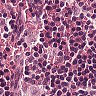
Metastatic tissue present: no